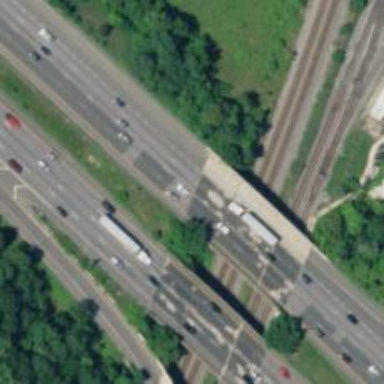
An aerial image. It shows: Motorway bridge.